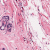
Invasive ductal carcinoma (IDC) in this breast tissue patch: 0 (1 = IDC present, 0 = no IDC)